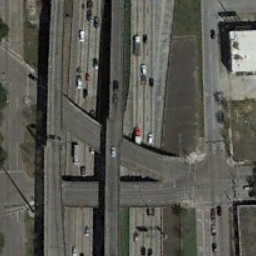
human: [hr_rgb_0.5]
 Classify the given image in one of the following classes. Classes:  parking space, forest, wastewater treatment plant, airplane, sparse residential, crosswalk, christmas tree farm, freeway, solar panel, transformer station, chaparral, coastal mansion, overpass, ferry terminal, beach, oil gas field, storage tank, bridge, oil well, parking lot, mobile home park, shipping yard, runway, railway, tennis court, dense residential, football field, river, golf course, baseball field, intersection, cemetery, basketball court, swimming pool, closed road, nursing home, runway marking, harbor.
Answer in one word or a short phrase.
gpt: overpass